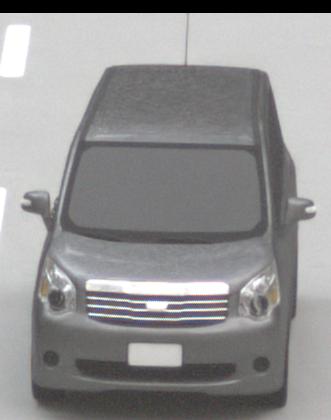
Make: Toyota
Model: Noah
Detailed model: Voxy R70G
Model produced from: 2007
Model produced until: 2013
Doors: 5
Color: gray
Road condition: dry road
Daytime: sunrise or sunset
Contrast: medium contrast